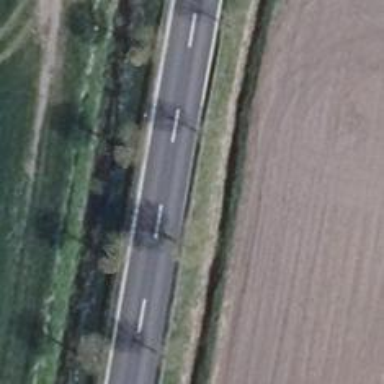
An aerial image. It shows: Secondary road with asphalt surface.